Field crop: maize
Growth stage: 1
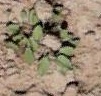
Species: convolvulus